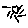
Label: sun